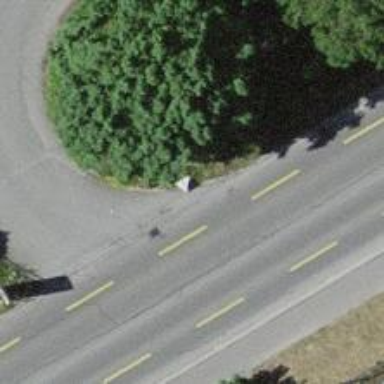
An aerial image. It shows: Secondary road with asphalt surface and dedicated cycle lane.